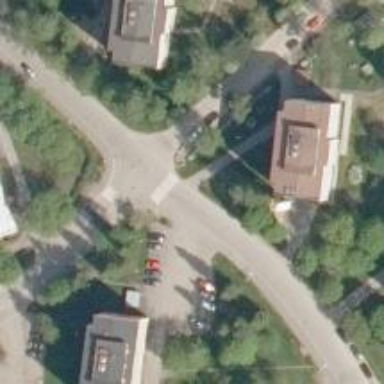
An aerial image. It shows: Asphalt cycleway.